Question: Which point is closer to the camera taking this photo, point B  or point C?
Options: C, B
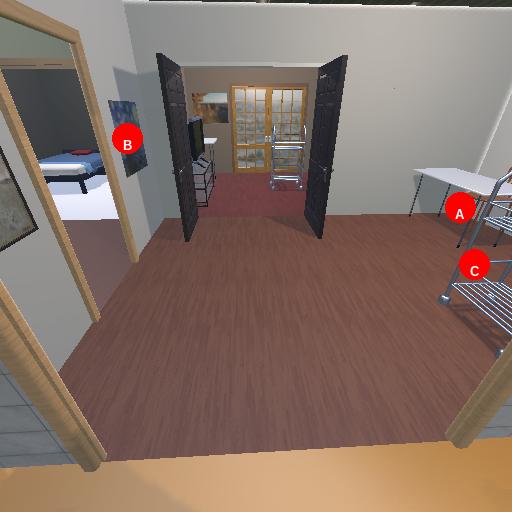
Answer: C